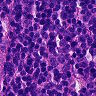
Metastatic tissue present: no